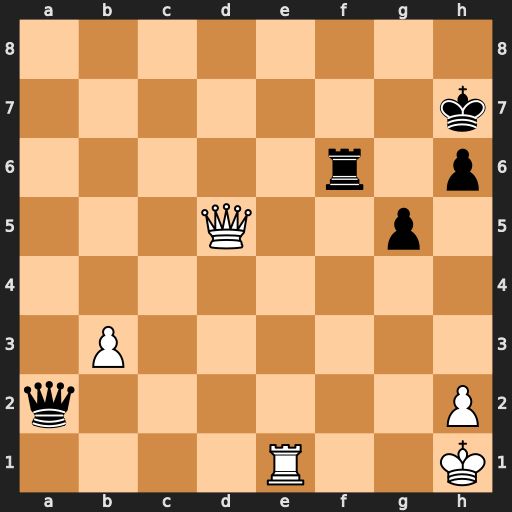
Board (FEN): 8/7k/5r1p/3Q2p1/8/1P6/q6P/4R2K
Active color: w
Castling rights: -
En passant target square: -
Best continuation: Qd7+ Kg6 Qe8+ Rf7 Qg8+